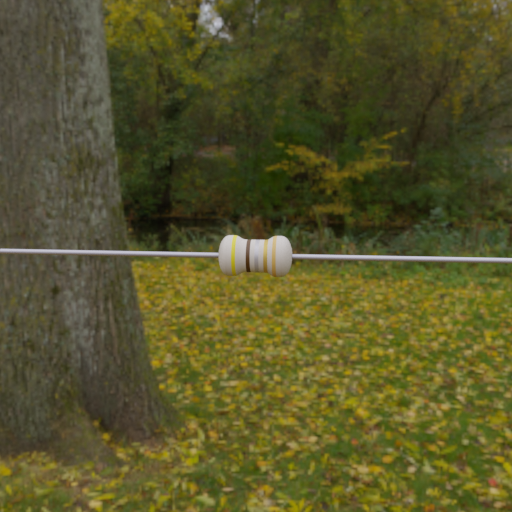
Resistor colour bands (in order): yellow, brown, silver, gold, gold